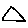
Label: triangle